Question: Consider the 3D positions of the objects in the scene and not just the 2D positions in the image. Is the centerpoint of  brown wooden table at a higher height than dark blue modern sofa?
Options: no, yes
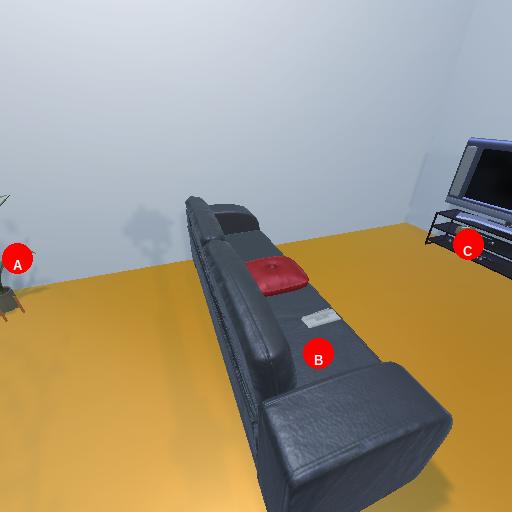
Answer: no